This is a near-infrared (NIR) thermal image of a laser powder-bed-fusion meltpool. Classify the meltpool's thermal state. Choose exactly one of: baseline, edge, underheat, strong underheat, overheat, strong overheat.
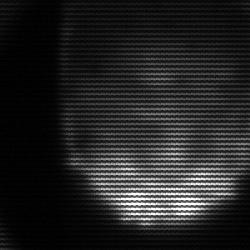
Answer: edge